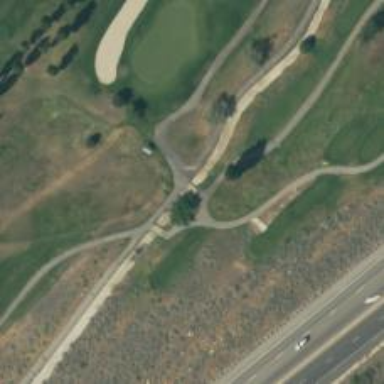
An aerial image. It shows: Path designated for golf carts.